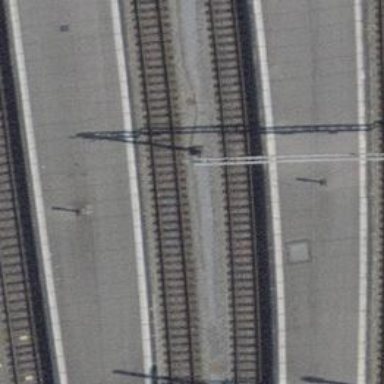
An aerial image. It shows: Railway siding with one electrified track and contact line.